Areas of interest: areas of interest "Educational"
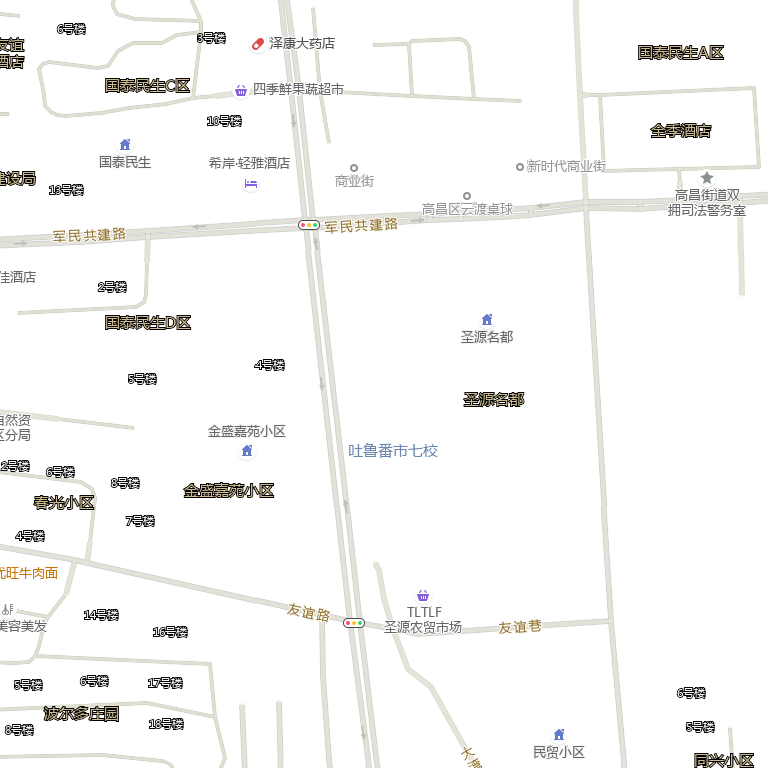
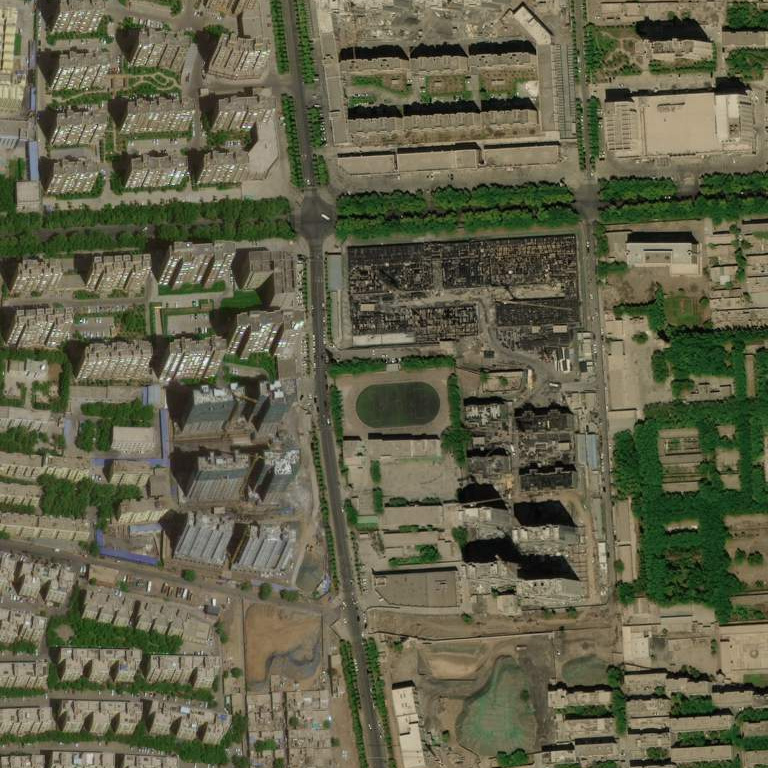